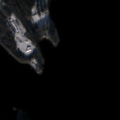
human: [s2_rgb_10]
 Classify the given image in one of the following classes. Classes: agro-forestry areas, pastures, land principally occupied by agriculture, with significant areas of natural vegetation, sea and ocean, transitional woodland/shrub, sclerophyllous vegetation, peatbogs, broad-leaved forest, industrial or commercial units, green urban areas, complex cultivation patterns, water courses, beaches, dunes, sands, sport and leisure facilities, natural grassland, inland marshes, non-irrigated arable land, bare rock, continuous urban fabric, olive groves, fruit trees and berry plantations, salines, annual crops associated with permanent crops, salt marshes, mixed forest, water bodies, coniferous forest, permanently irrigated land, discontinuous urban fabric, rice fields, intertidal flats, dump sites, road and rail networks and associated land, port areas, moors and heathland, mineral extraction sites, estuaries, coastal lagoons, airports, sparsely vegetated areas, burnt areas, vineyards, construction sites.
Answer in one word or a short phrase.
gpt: coniferous forest, mixed forest, transitional woodland/shrub, water bodies